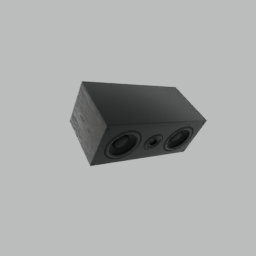
Label: electronics